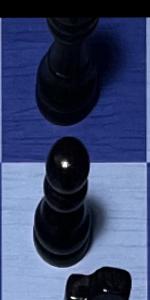
Label: Pawn_Black